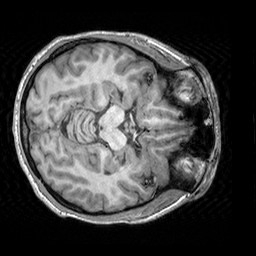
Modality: T1w
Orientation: axial
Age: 40
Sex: male
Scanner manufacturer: siemens
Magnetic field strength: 3 T
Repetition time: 2.3 s
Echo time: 0.00303 s